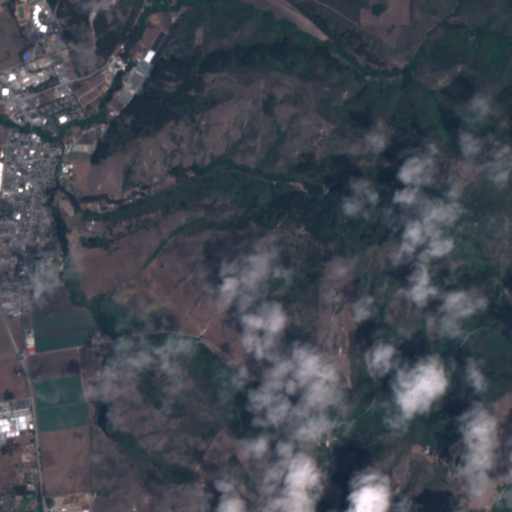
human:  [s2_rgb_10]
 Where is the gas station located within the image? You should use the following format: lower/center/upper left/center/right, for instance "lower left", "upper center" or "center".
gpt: The gas station is located in the upper left of the image.
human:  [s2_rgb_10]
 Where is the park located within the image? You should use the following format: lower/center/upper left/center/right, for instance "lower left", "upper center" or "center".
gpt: The park is located in the left of the image.
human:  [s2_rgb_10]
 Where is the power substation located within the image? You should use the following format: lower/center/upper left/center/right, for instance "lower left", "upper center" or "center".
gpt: The power substation is located in the upper left of the image.
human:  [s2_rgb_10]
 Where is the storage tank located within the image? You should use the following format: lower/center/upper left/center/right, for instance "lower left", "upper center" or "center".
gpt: The storage tank is located in the upper left of the image.
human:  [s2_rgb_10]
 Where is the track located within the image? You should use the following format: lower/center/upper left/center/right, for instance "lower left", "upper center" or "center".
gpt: The track is located in the upper left of the image.
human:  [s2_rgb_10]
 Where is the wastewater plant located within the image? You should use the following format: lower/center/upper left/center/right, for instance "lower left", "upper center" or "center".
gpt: The wastewater plant is located in the upper left of the image.
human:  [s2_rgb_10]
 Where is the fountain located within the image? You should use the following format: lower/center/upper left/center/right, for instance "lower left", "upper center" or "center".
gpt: The fountain is located in the upper left of the image.
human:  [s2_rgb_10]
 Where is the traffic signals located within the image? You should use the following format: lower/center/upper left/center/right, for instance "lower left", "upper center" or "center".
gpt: The traffic signals is located in the upper left of the image.
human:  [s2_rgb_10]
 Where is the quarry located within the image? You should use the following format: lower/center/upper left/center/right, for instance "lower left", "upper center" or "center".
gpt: There is no quarry in the image.